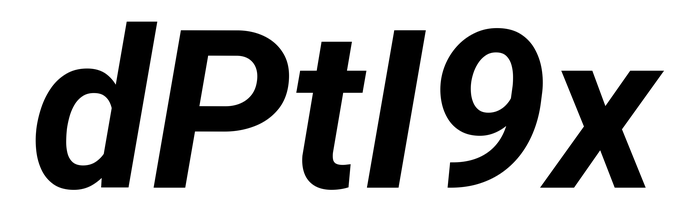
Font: Roboto-Italic_Bold_Italic